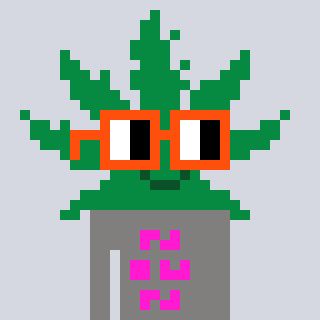
a pixel art character with square orange glasses, a weed-shaped head and a bluegrey-colored body on a cool background